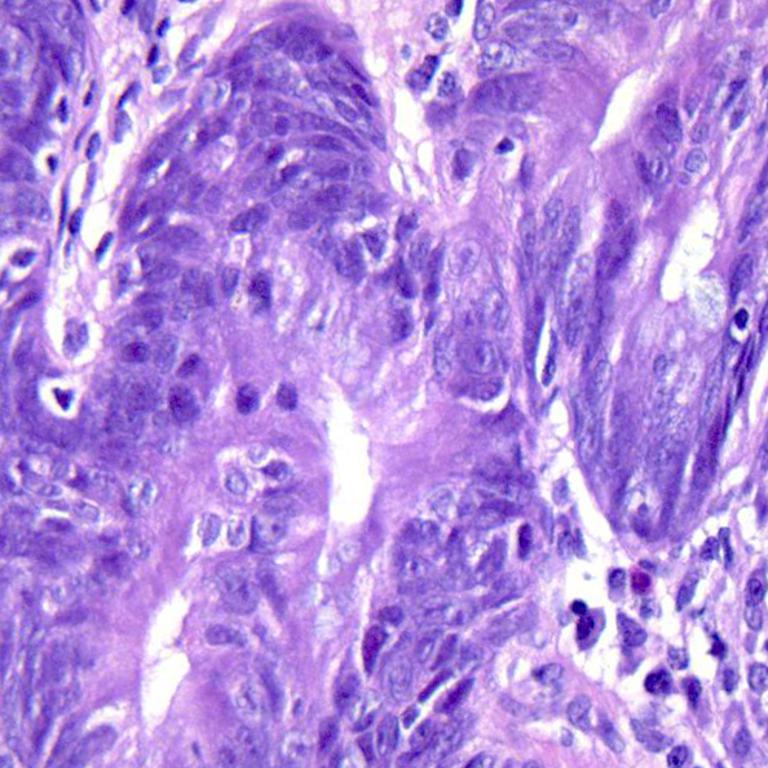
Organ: colon
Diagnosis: adenocarcinomas